Field crop: maize
Growth stage: 1
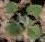
Species: chenopodium